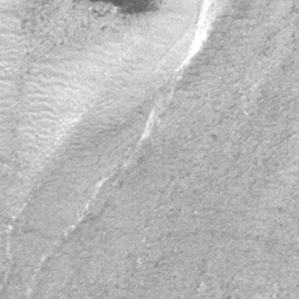
Label: frost